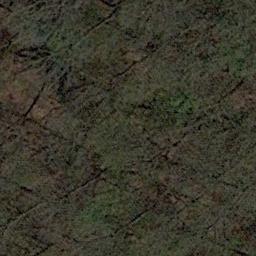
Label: forest